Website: bh-photo
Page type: payment
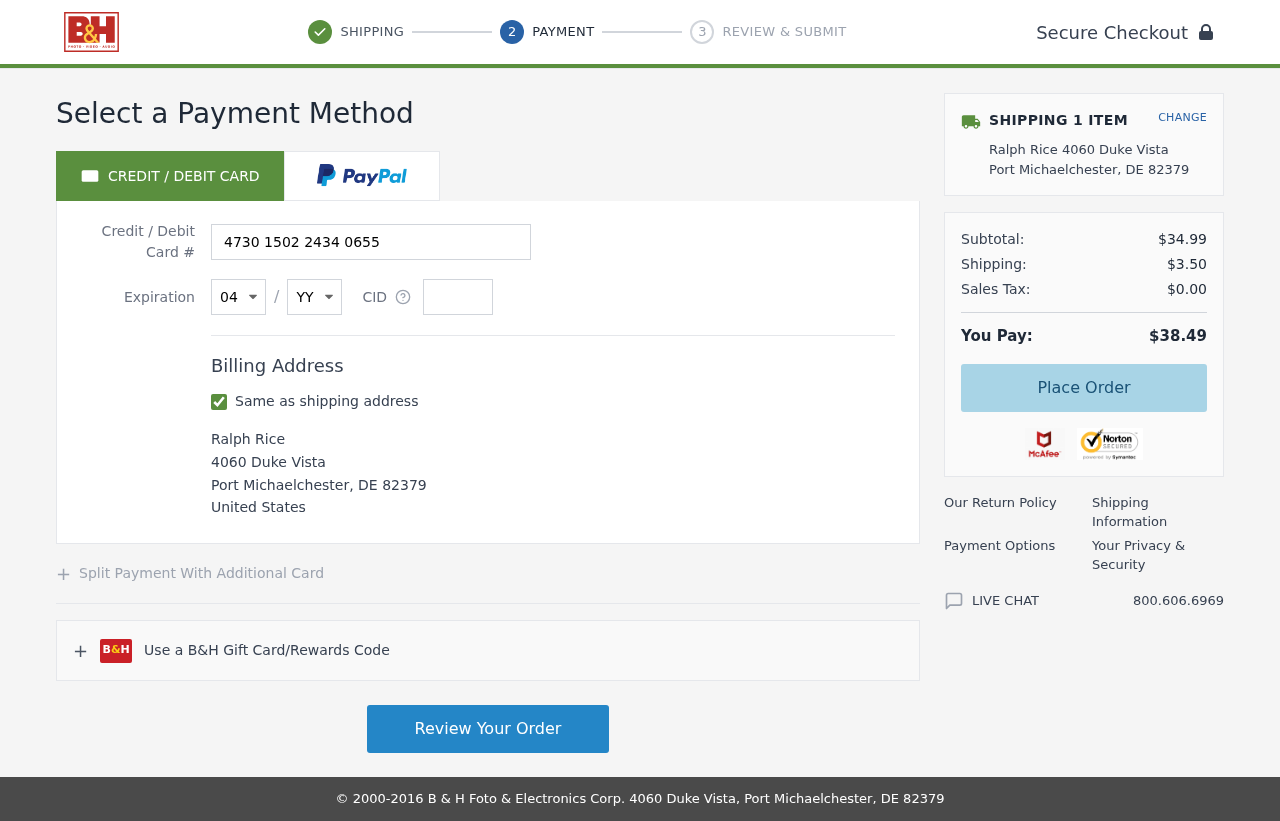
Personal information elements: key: PII_CARD_CVV
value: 124
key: PII_CARD_EXPIRY_MONTH
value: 04
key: PII_CARD_EXPIRY_YEAR
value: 30
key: PII_CARD_NUMBER
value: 4730 1502 2434 0655
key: PII_CITY
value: Port Michaelchester
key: PII_COUNTRY
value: United States
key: PII_FULLNAME
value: Ralph Rice
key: PII_POSTCODE
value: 82379
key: PII_STATE_ABBR
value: DE
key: PII_STREET
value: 4060 Duke Vista
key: PII_FULLNAME2
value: Ralph Rice
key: PII_STREET2
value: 4060 Duke Vista
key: PII_CITY2
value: Port Michaelchester
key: PII_STATE_ABBR2
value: DE
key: PII_POSTCODE2
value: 82379
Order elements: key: ORDER_NUM_ITEMS
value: SHIPPING 1 ITEM
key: ORDER_SUBTOTAL
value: $34.99
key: ORDER_SHIPPING_COST
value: $3.50
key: ORDER_TAX
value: $0.00
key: ORDER_TOTAL
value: $38.49